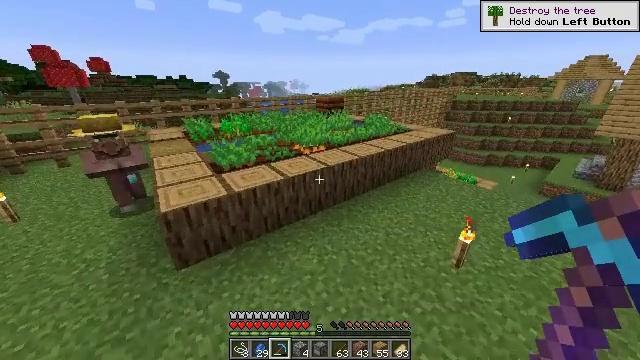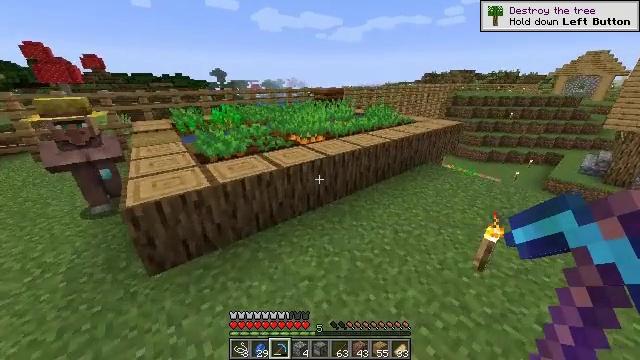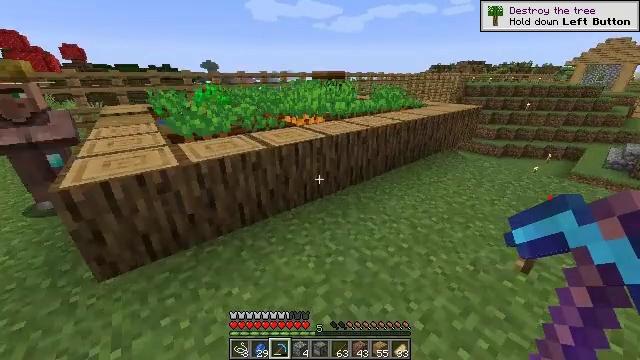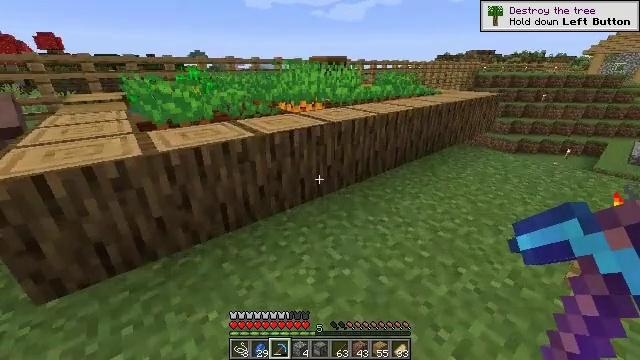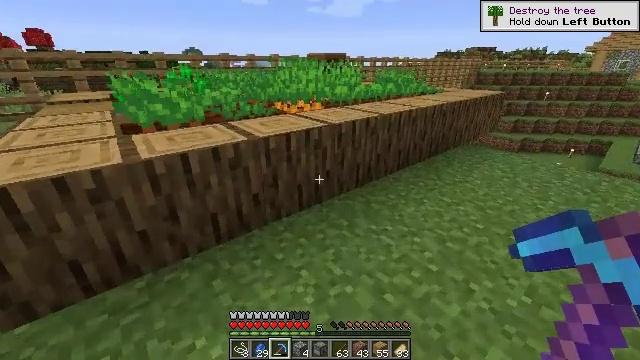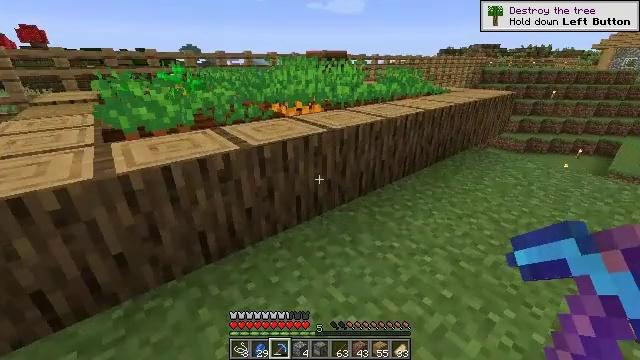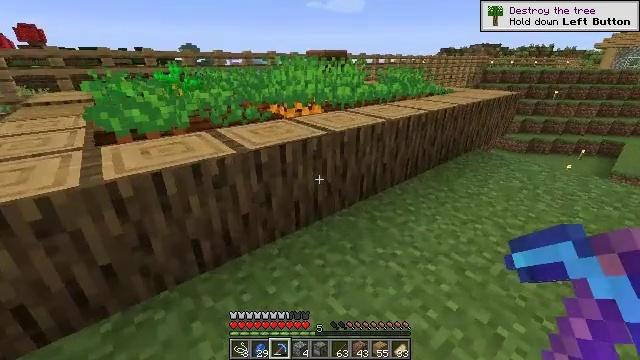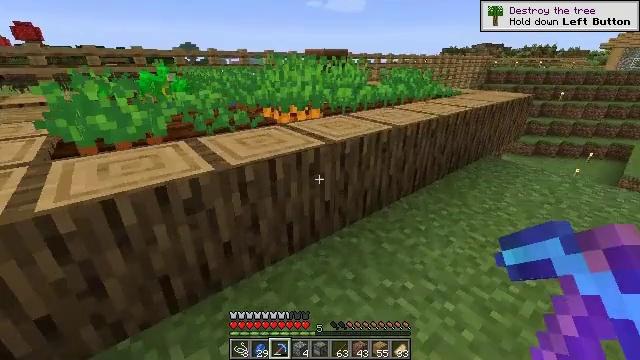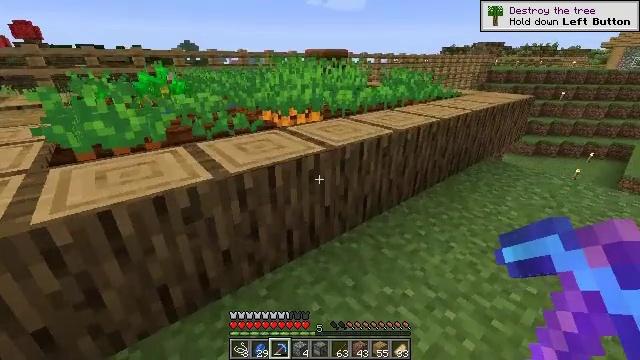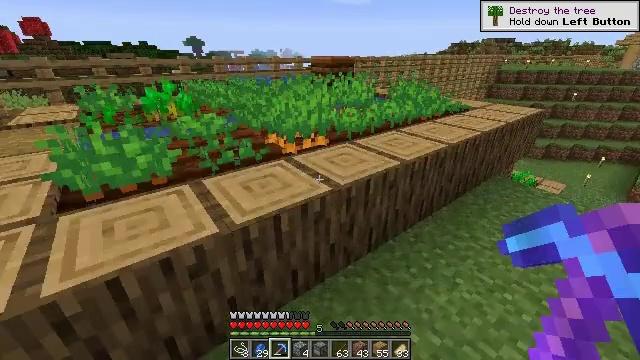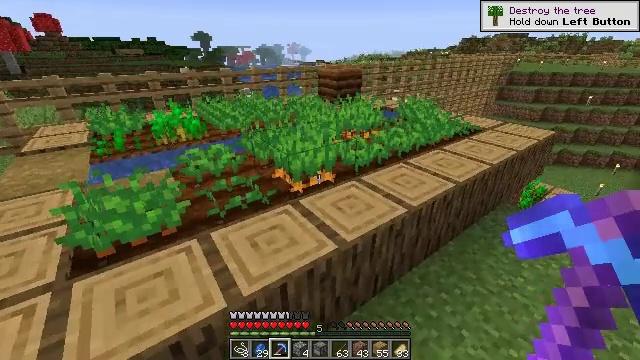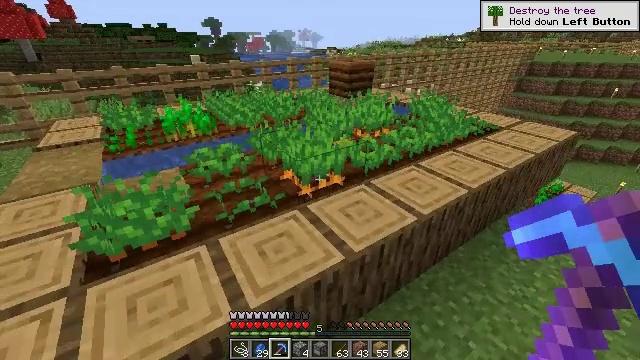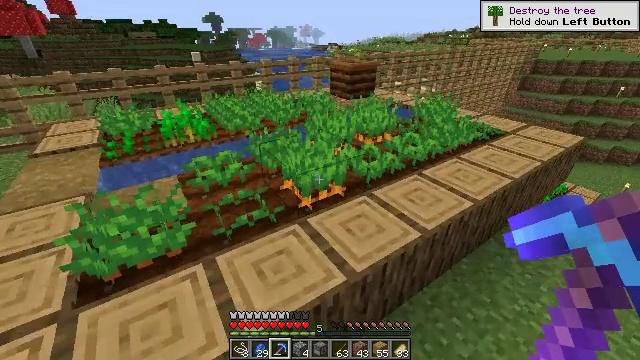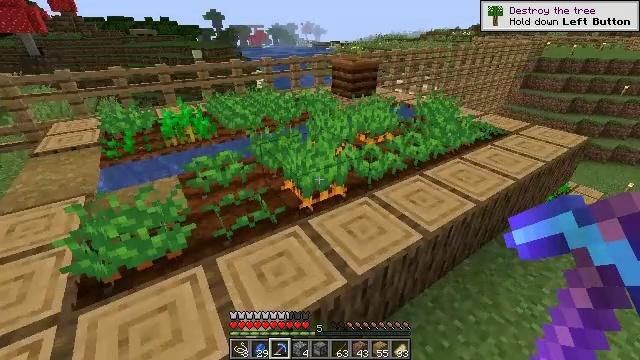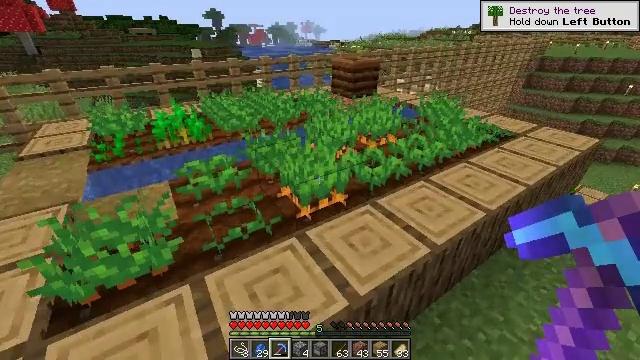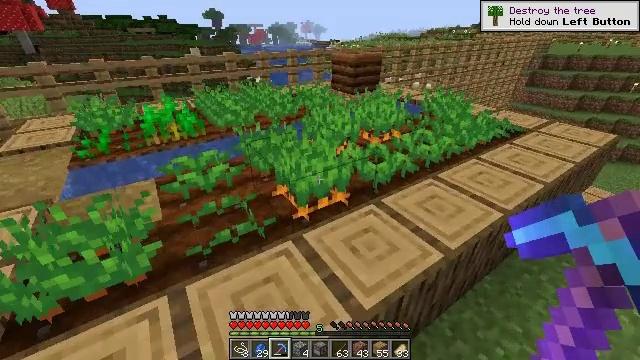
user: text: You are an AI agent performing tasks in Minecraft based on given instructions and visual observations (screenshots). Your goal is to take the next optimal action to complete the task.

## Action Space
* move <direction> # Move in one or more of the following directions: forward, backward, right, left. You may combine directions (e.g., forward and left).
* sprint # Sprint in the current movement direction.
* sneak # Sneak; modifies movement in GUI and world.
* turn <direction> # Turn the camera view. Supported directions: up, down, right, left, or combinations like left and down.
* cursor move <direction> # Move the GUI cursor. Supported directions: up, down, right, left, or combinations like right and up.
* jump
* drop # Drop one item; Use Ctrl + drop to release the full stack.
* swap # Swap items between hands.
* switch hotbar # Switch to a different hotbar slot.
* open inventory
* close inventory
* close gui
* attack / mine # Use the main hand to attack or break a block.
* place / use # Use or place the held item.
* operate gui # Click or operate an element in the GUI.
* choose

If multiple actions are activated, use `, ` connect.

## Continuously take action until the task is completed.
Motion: motion action
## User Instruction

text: Harvest carrots from the farmland.
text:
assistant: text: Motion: no_op
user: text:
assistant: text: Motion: no_op
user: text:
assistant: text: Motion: no_op
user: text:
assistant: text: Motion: no_op
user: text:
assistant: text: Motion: move forward
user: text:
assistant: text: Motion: move forward
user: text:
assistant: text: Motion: move forward
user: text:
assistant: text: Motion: move forward, jump
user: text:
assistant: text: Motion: move forward, turn left and down, jump
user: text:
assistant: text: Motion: move forward, turn left and down, jump
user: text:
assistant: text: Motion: move forward, turn left and down, jump
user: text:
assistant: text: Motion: move forward, jump
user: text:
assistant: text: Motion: move forward, jump
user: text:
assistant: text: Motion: move forward, jump
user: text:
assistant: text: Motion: no_op
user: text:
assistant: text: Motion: no_op
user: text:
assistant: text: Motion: no_op
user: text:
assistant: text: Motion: no_op
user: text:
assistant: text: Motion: no_op
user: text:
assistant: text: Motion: no_op
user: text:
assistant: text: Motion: no_op
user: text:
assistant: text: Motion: move forward
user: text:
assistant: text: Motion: move forward, turn left and down
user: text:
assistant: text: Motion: move forward, turn left and down, jump
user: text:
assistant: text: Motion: move forward, turn left and down, jump
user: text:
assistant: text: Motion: move forward, turn left and down, jump
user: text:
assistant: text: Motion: move forward, turn left and down, jump
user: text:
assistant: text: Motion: move forward
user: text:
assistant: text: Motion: move forward
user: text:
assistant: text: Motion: no_op